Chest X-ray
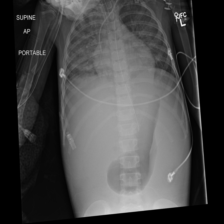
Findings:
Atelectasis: negative
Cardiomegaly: negative
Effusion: negative
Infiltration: negative
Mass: negative
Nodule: negative
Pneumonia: negative
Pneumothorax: negative
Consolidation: negative
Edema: negative
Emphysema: negative
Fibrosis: negative
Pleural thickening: negative
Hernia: negative